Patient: sex M, age 80
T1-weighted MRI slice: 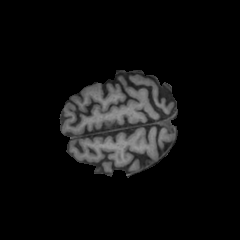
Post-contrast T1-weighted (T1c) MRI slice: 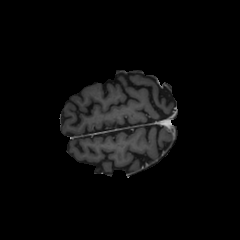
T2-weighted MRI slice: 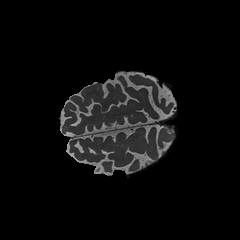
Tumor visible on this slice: no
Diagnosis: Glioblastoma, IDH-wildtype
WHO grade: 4